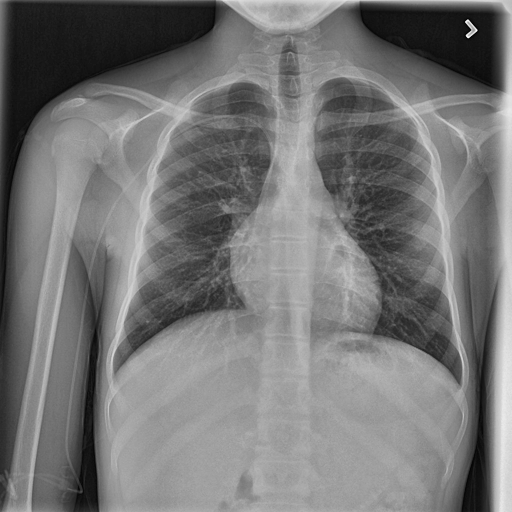
Finding: NORMAL